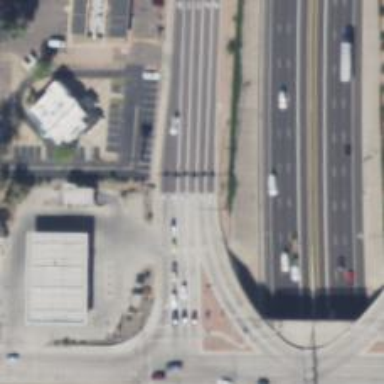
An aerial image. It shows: Secondary link road with asphalt surface.